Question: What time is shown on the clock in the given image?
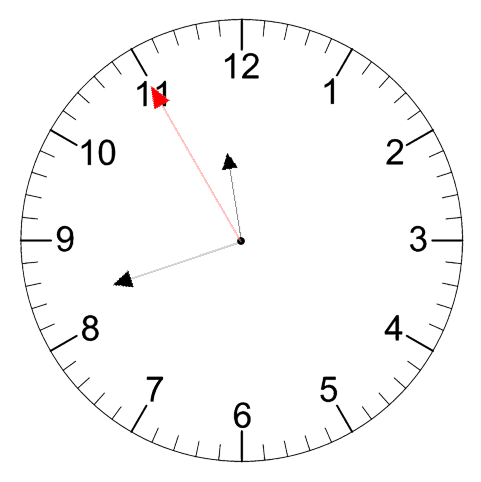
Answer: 11:41:55